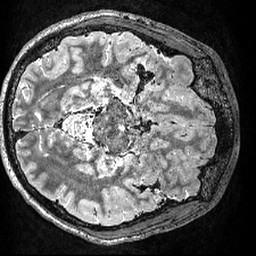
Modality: T2w
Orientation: axial
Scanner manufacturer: siemens
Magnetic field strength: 3 T
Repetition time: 3.2 s
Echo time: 0.566 s